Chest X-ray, AP view. Patient: 47 years old, sex M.
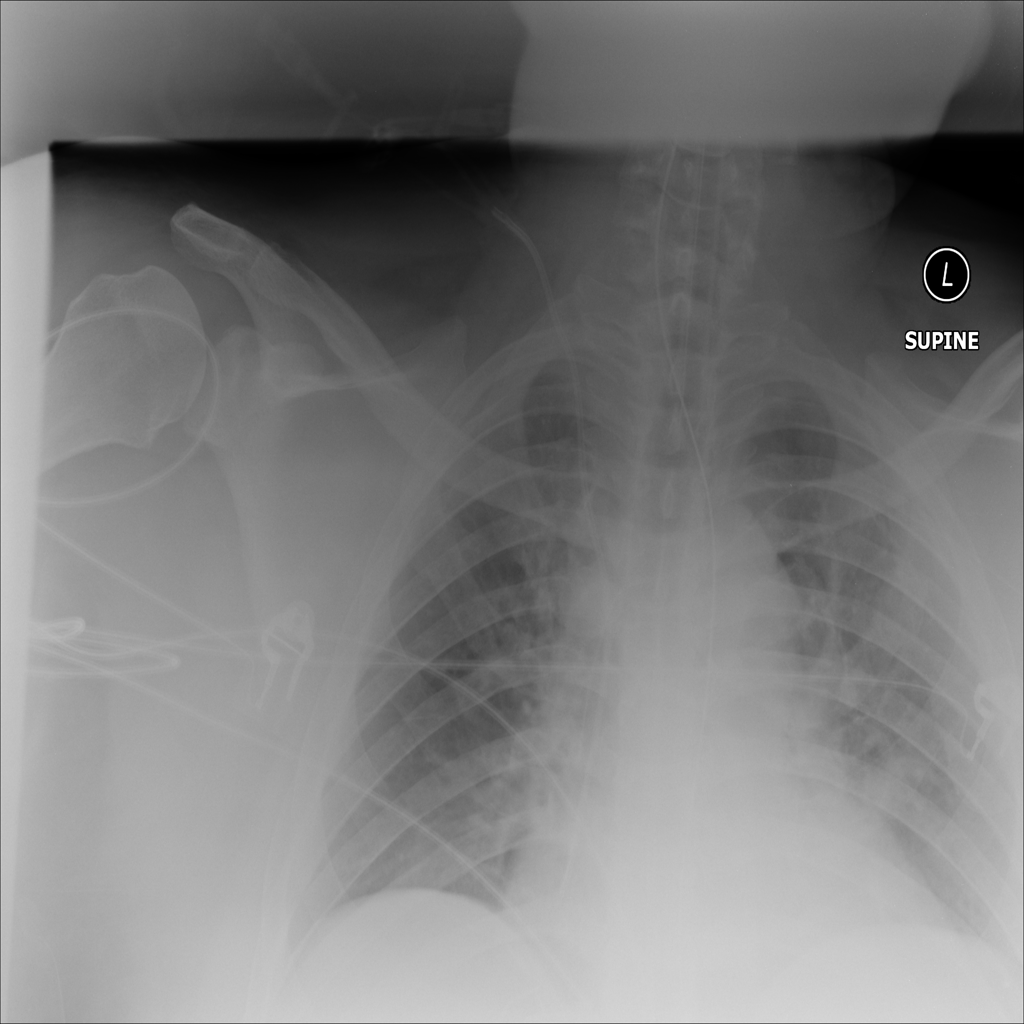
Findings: No Finding